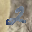
Label: 2